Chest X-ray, AP view. Patient: 47 years old, sex F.
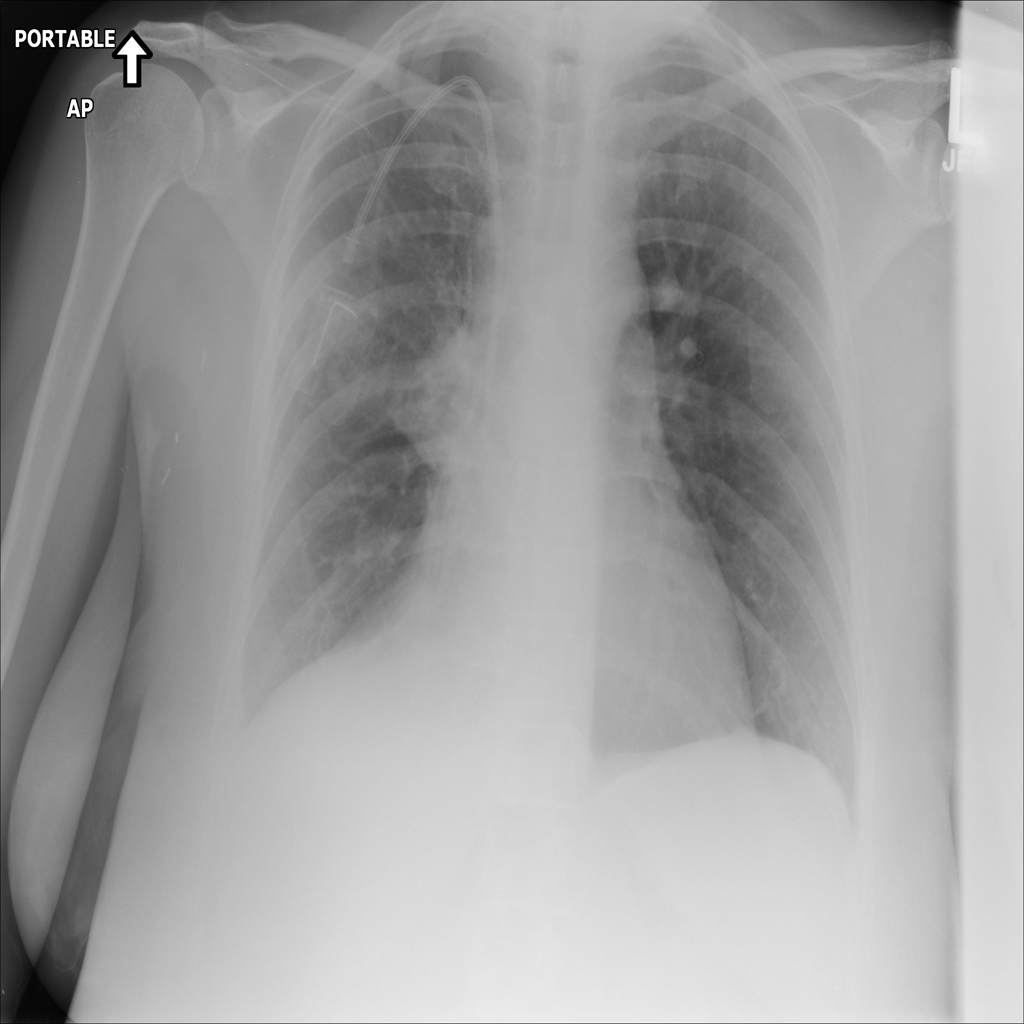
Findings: Nodule, Pleural_Thickening